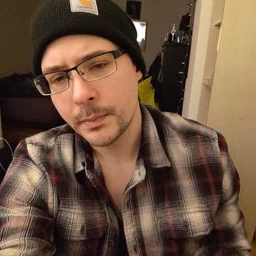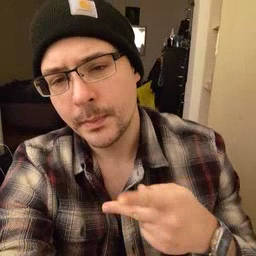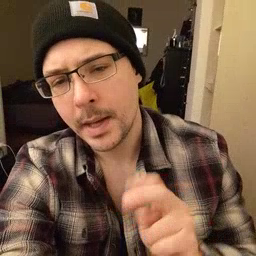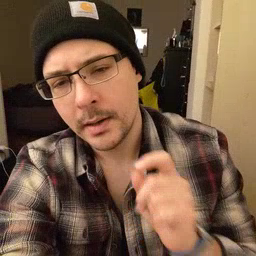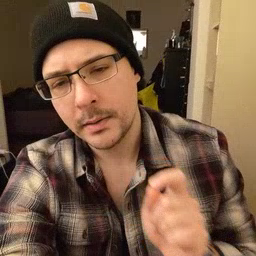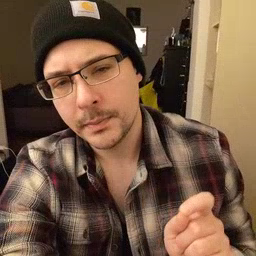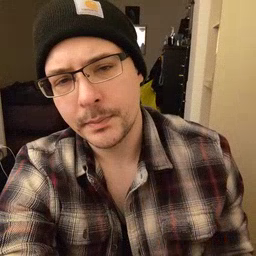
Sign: pen